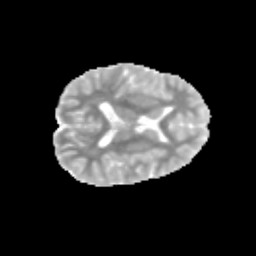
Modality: MD
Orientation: axial
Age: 12
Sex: female
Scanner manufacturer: siemens
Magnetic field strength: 3 T
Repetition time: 3.8 s
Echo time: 0.07 s